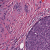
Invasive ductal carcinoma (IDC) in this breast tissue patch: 0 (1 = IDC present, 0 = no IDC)